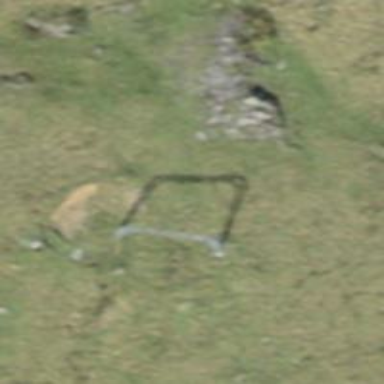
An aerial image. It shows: Pylon used for aerialway.